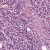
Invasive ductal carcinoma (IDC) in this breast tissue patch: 1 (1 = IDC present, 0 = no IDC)